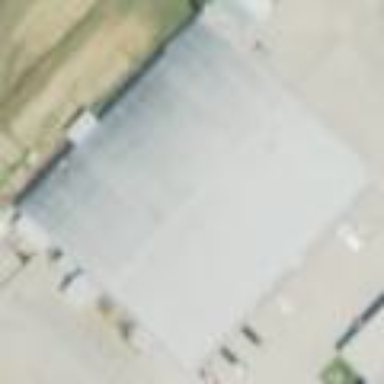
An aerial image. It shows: Hangar located at airport.